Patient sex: M
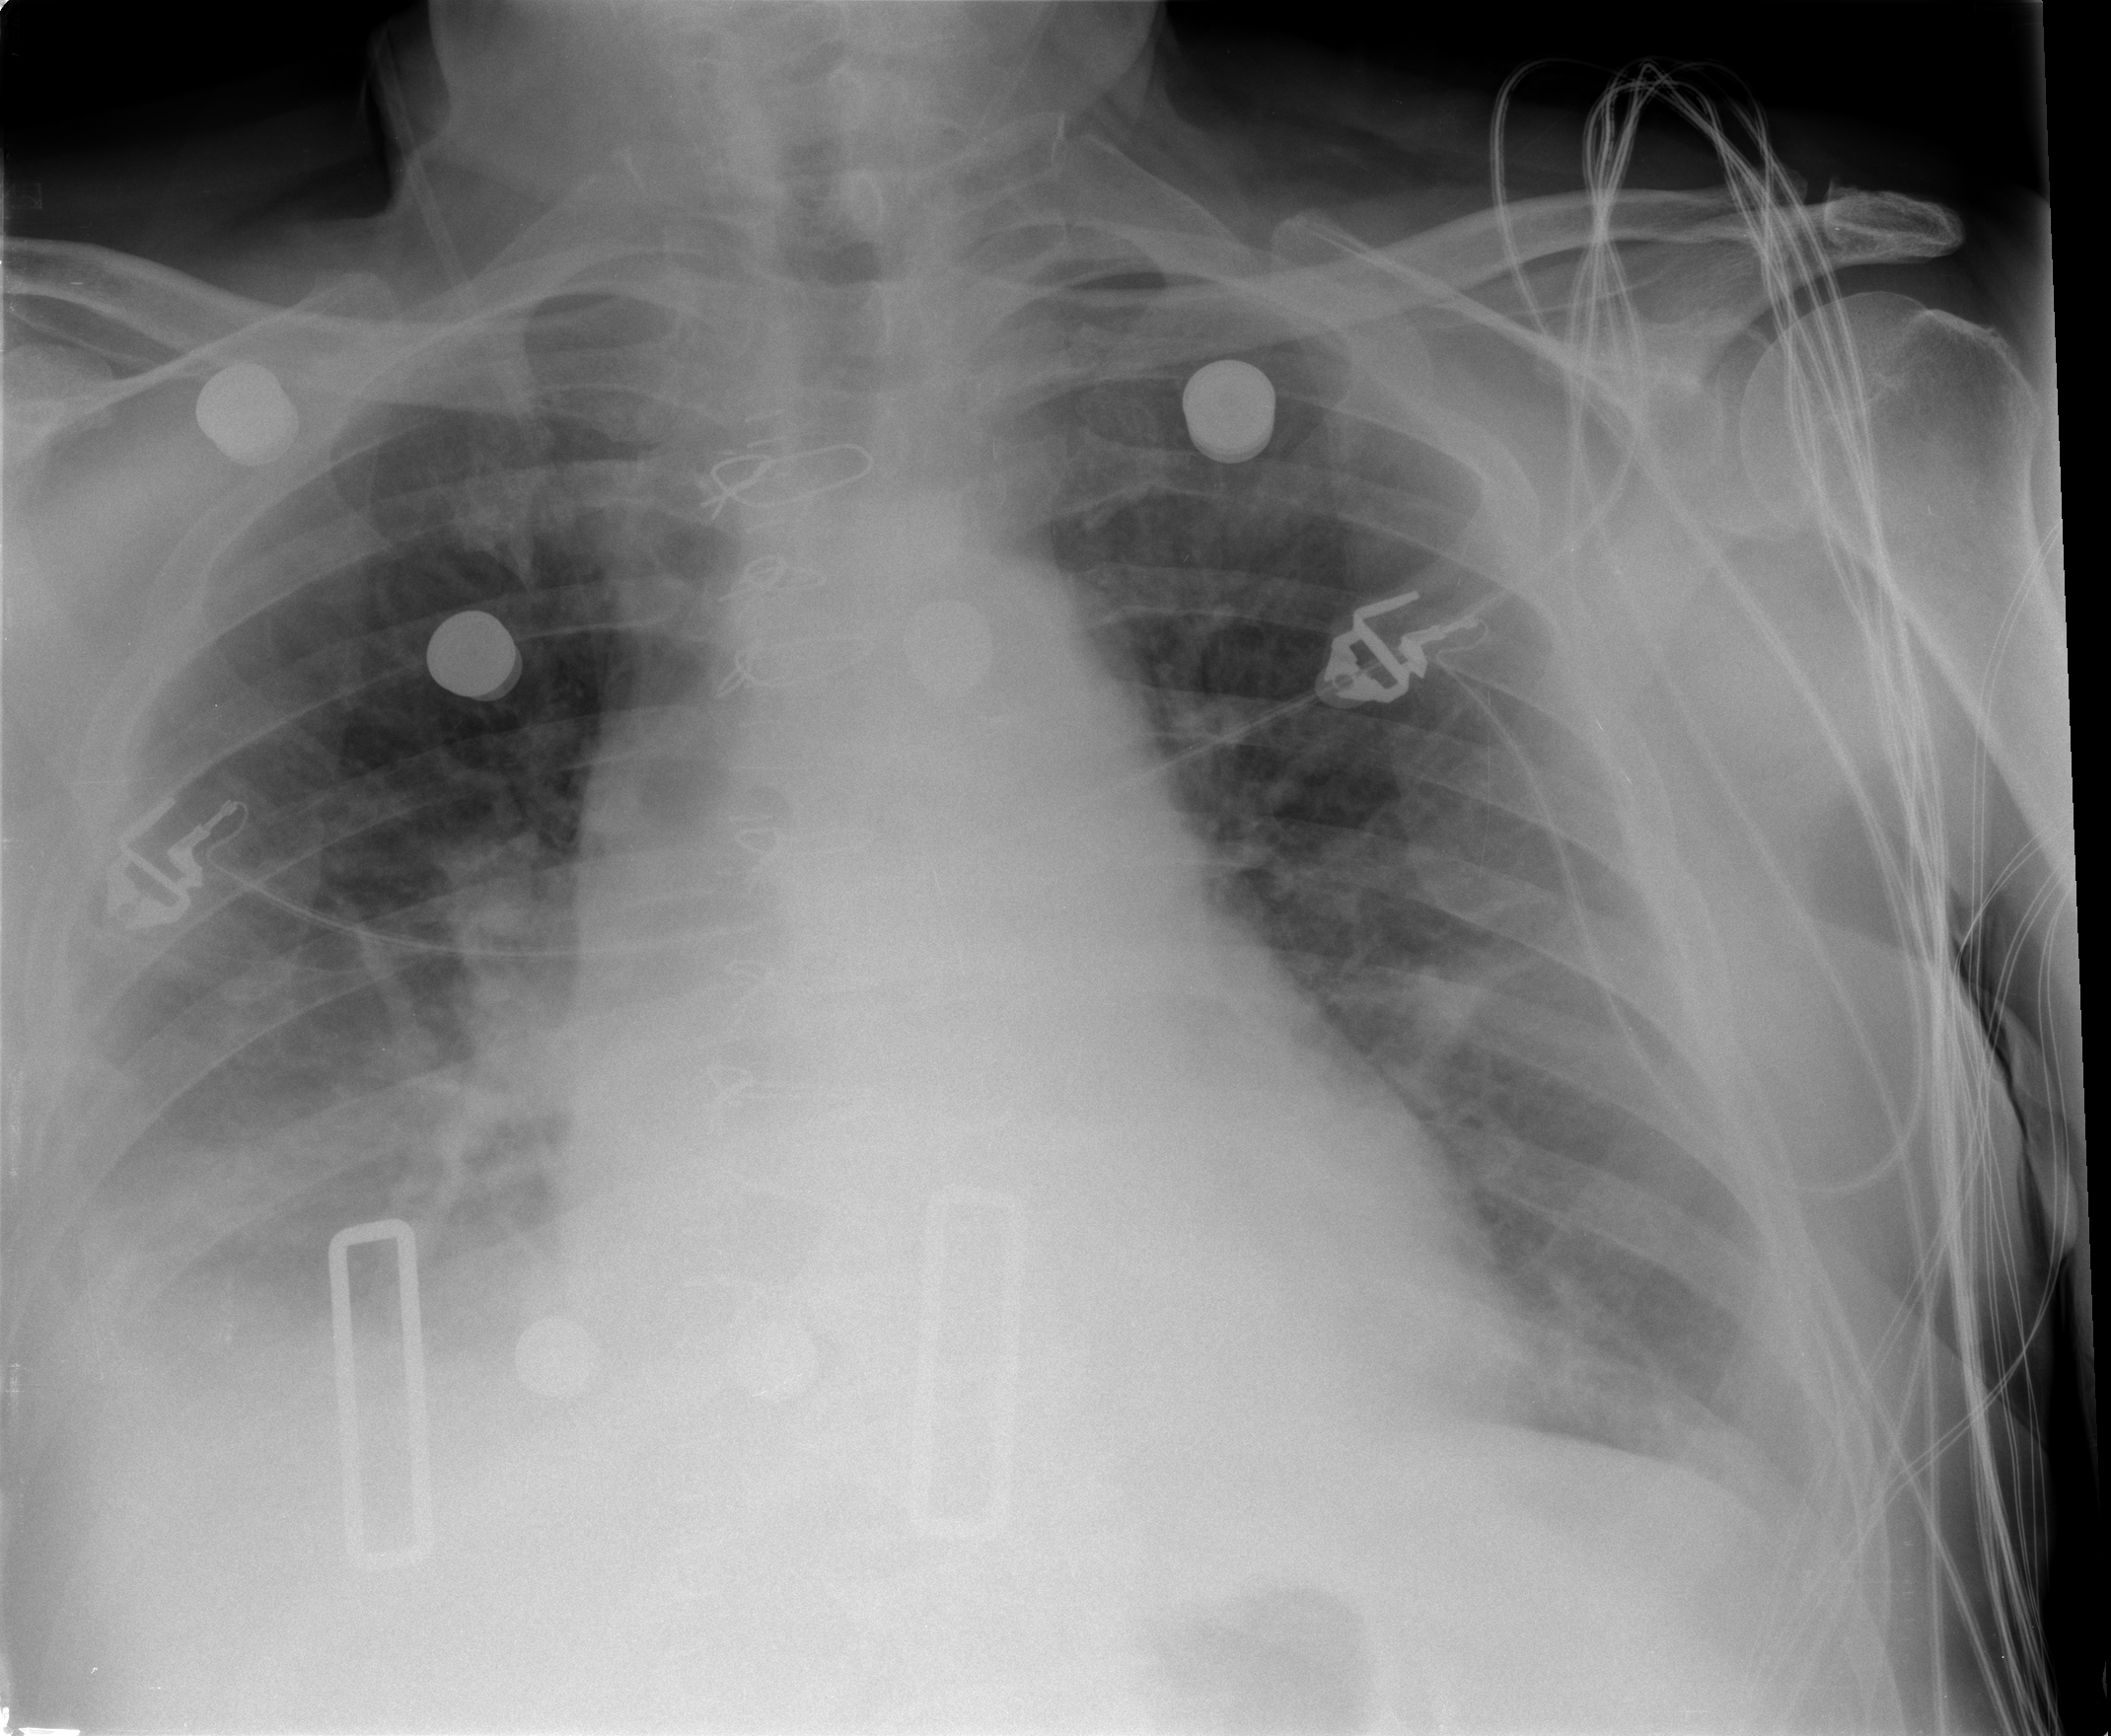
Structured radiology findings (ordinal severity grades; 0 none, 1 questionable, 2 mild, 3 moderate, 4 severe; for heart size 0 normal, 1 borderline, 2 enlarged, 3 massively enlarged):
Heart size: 2
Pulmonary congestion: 2
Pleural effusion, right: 2
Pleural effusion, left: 1
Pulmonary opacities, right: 0
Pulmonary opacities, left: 0
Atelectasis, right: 2
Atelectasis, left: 2